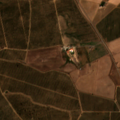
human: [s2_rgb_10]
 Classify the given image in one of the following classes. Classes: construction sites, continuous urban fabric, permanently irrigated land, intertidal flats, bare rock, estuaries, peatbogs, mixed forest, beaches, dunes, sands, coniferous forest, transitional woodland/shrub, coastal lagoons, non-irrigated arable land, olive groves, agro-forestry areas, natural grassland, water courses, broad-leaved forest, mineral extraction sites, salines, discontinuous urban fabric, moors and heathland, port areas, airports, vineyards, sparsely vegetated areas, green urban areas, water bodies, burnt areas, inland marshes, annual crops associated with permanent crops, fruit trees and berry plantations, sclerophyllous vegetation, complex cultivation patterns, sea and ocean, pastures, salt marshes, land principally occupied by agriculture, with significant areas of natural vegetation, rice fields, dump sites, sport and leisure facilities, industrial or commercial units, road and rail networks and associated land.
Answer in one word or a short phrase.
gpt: permanently irrigated land, olive groves